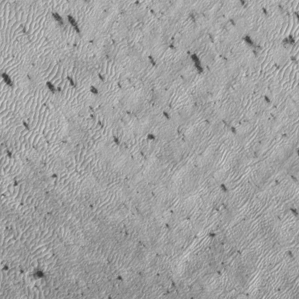
Label: frost